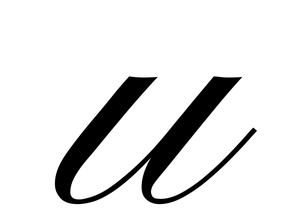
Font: PinyonScript-Regular